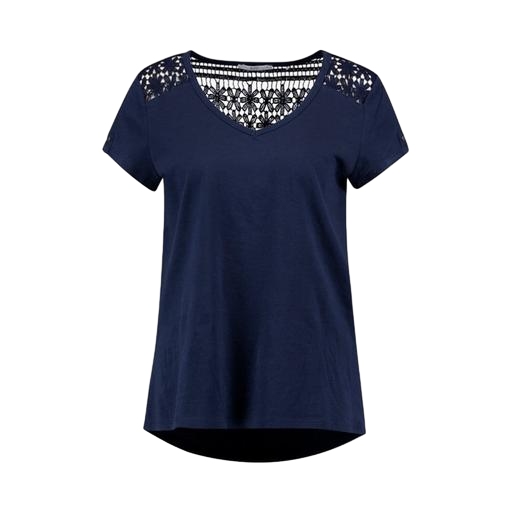
lace-yoke t-shirt, blue plus size printed t-shirt only macy, blue t-shirt only macy, white background